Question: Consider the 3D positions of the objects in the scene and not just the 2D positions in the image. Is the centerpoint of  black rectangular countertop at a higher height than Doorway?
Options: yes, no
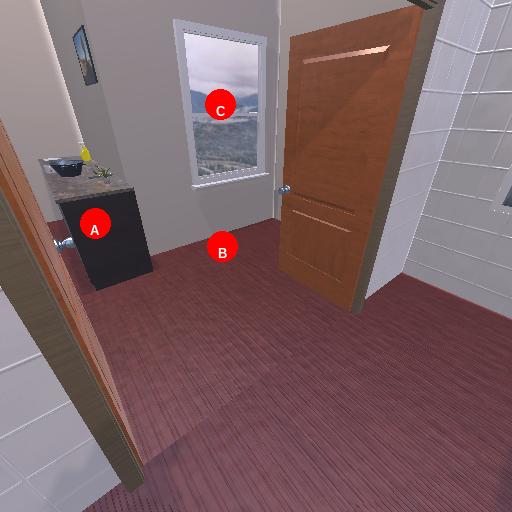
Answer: yes